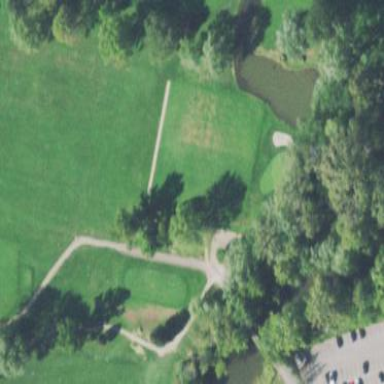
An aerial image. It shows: Golf tee on grassy land. It is area designated for the sport of golf.